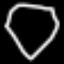
Label: diamond